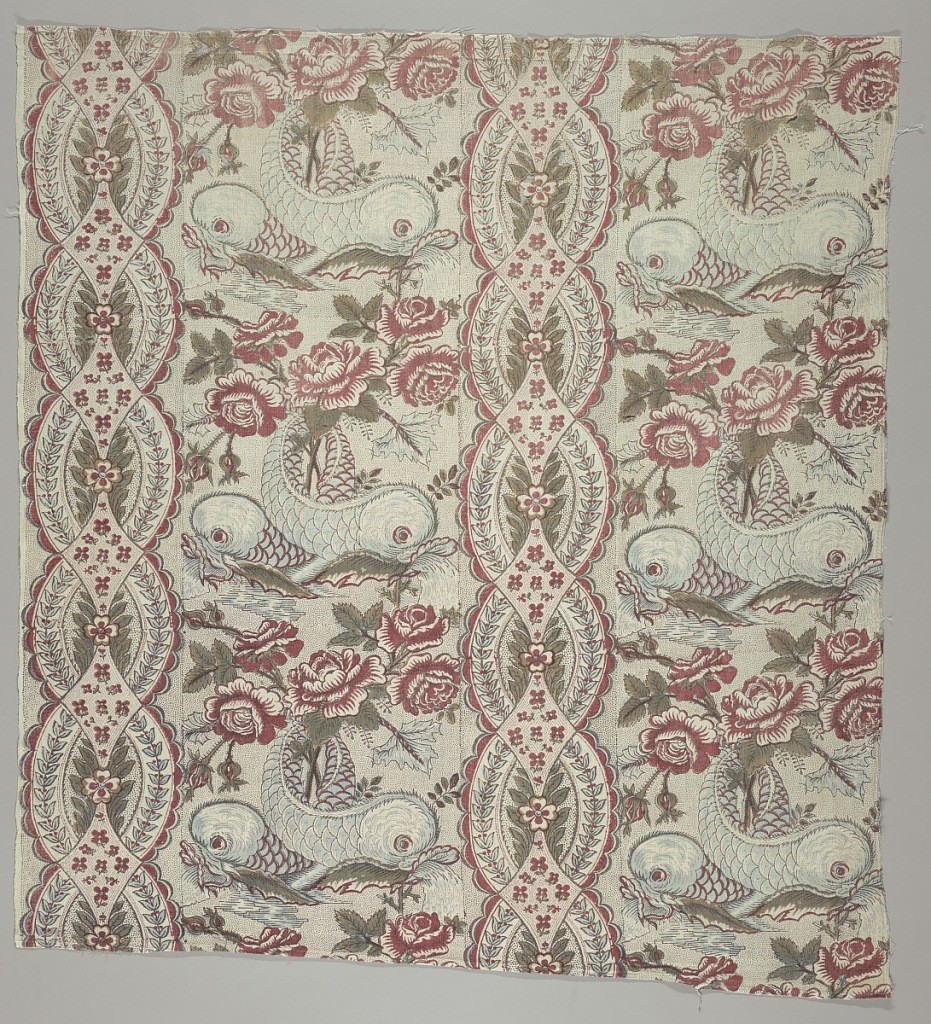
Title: Textile
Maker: Oberkampf & Cie., Jouy-en-Josas, France, 1759–1815
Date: ca. 1765
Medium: linen warp, cotton weft Technique: block printed on plain weave
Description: Design of dolphins and roses on a picotage ground. Addorsed dolphins alternate with clusters of large naturalistic roses. Simple vertical arrangement between bands of intertwined garlands, laurel sprays, and diamond shapes. Colors are red, green, dark orange, blue, and sepia.